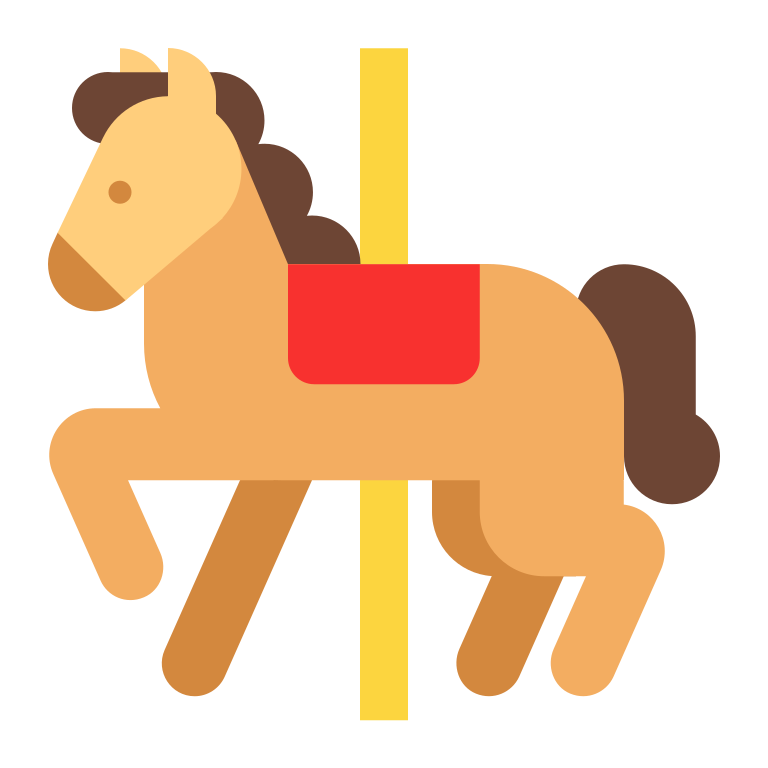
carousel horse flat